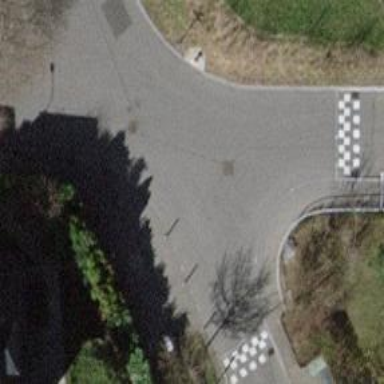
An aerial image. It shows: Table-style traffic calming feature.